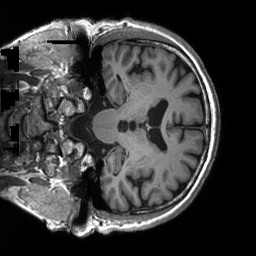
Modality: T1w
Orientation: coronal
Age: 72
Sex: male
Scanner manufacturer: siemens
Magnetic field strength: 3 T
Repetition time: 2.5 s
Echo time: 0.00248 s